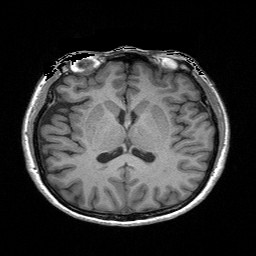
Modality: T1w
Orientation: coronal